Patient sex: M
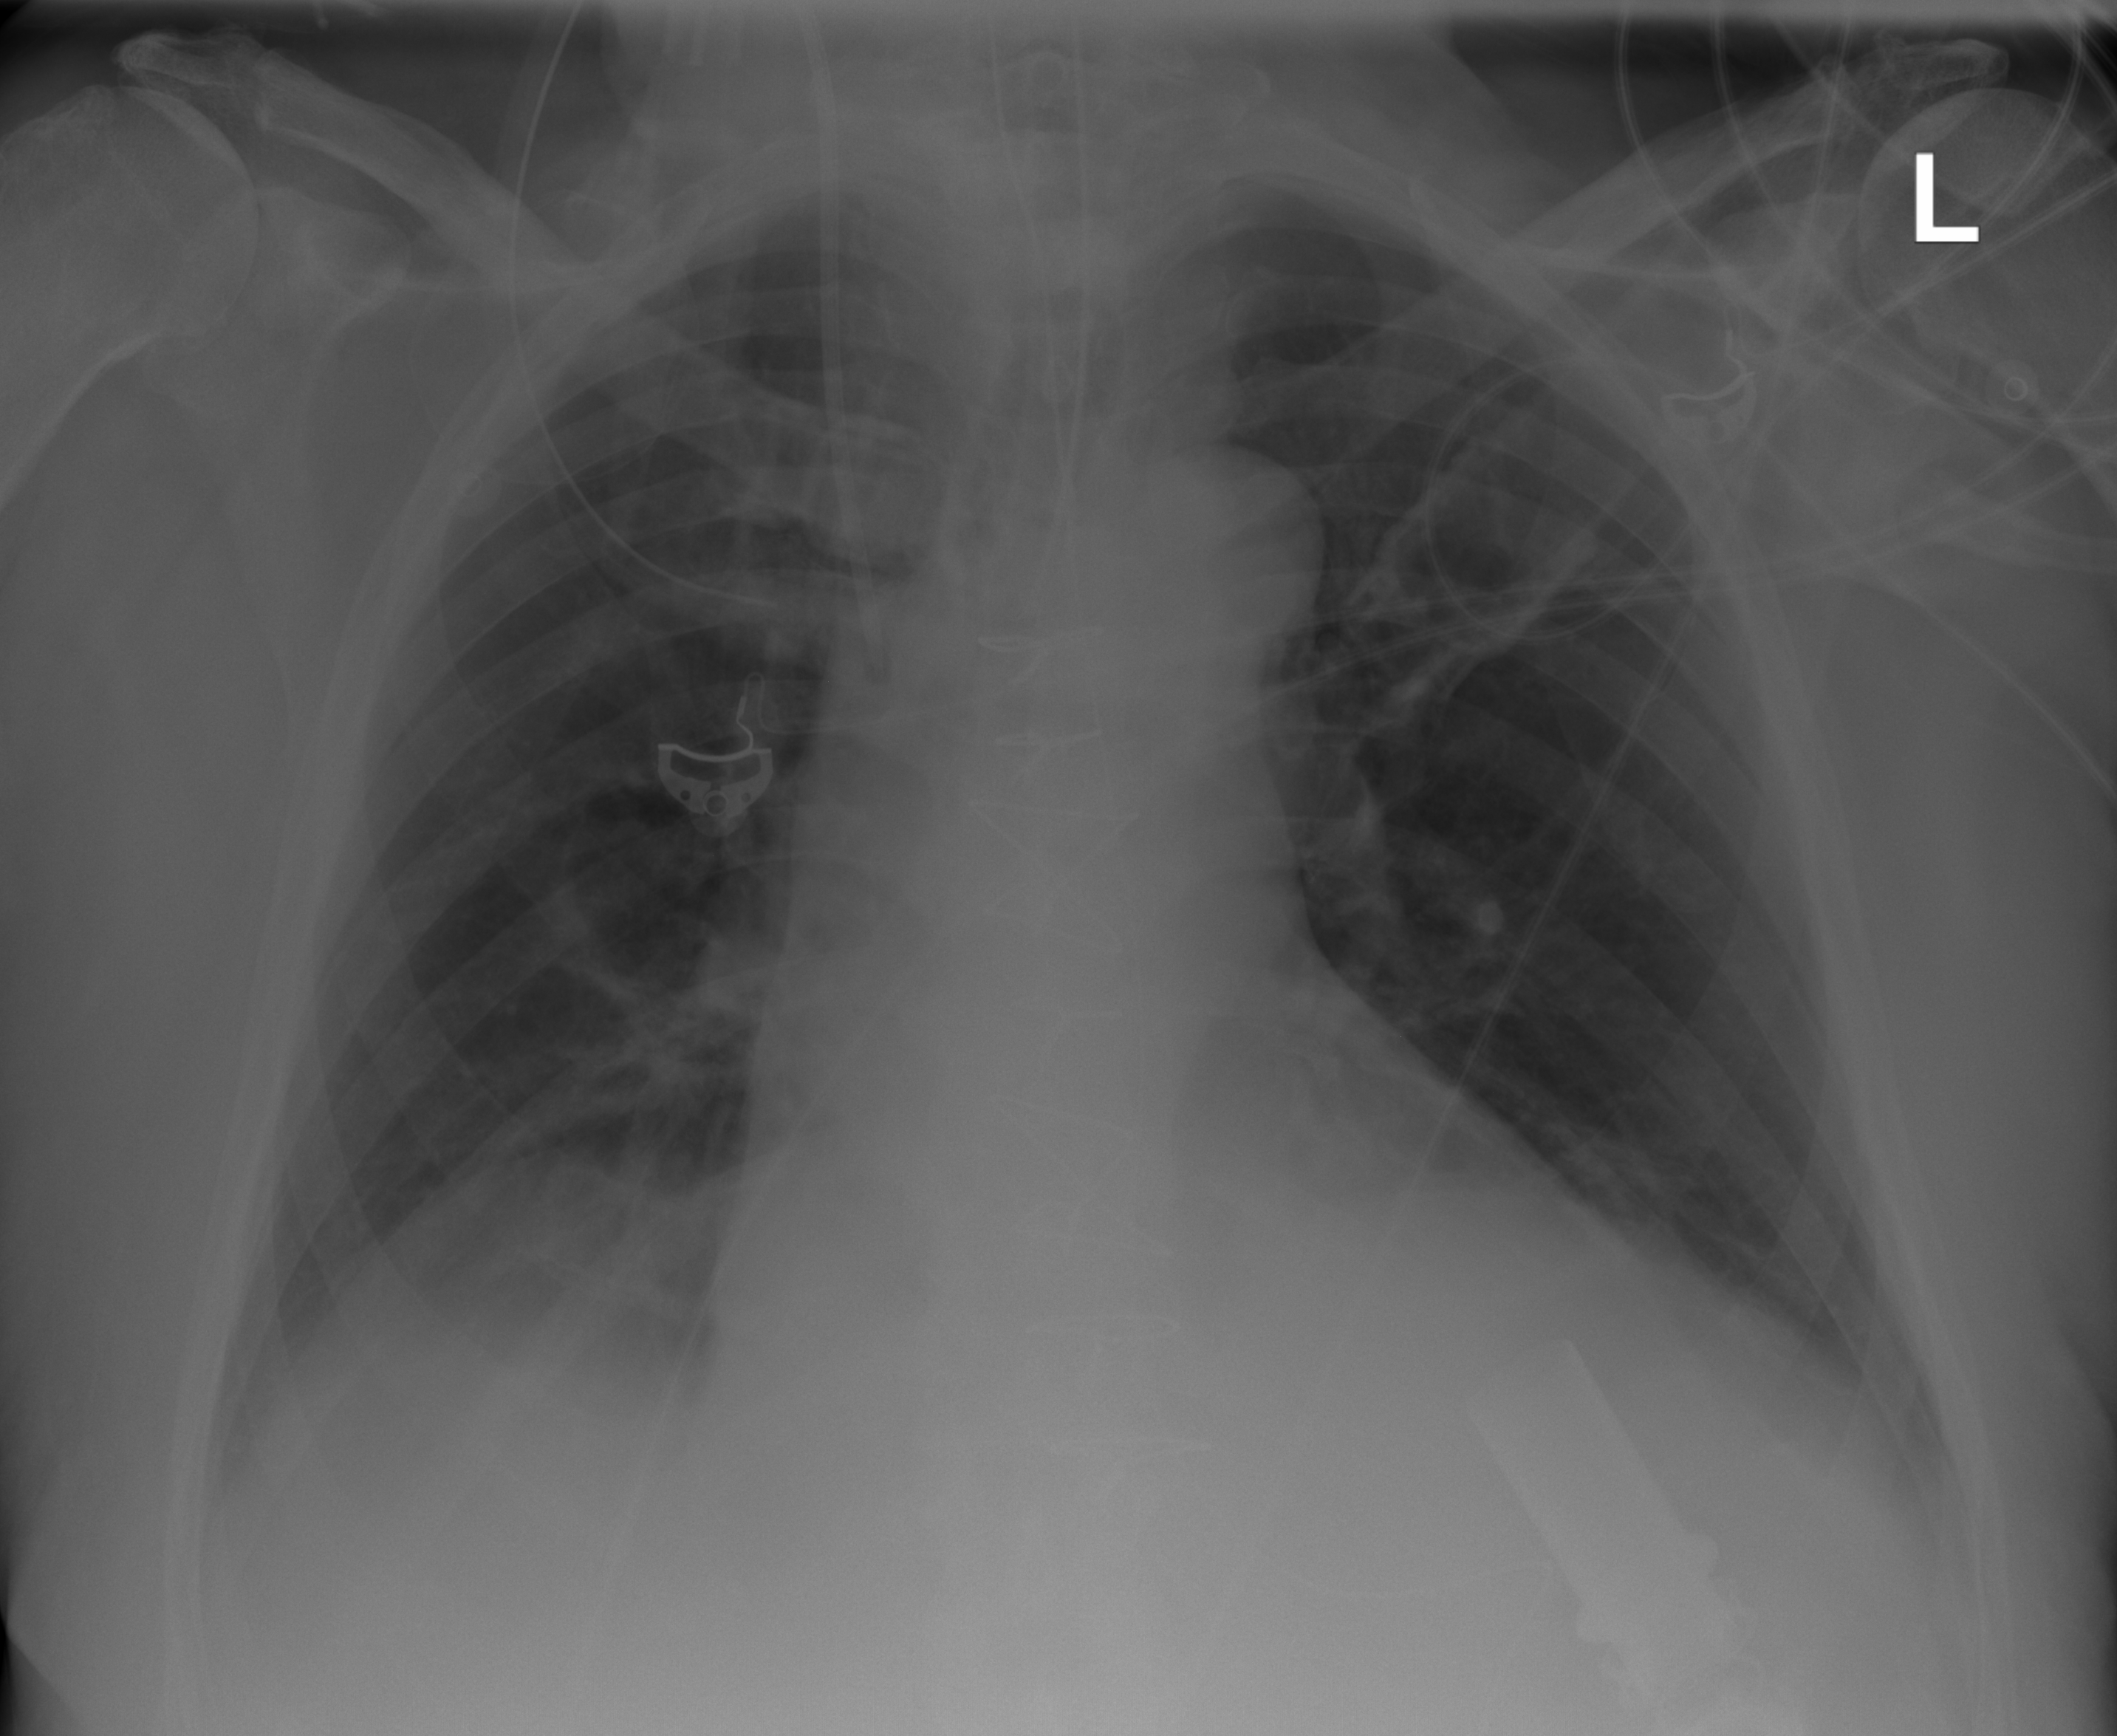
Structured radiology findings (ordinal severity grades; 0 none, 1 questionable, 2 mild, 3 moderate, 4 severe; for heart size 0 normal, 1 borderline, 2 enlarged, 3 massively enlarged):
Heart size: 2
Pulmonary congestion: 0
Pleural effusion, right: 0
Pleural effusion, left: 1
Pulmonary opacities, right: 0
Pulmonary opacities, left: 0
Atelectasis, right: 1
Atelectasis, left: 1